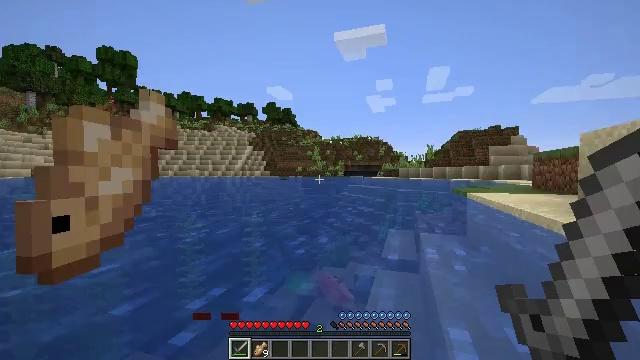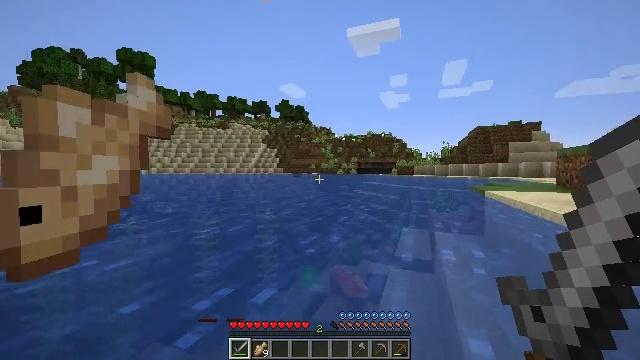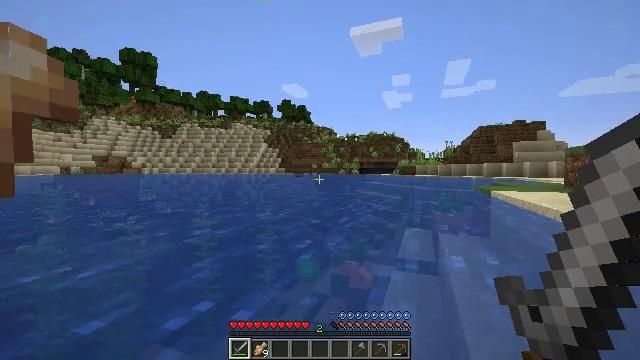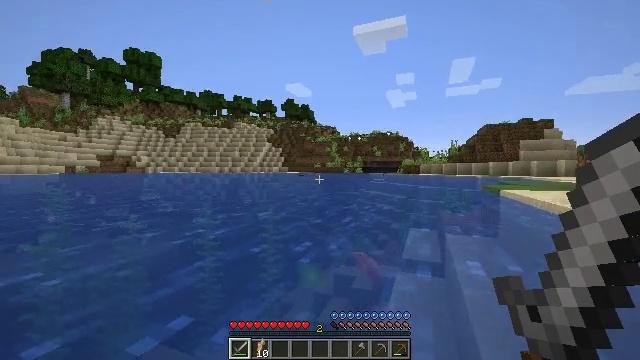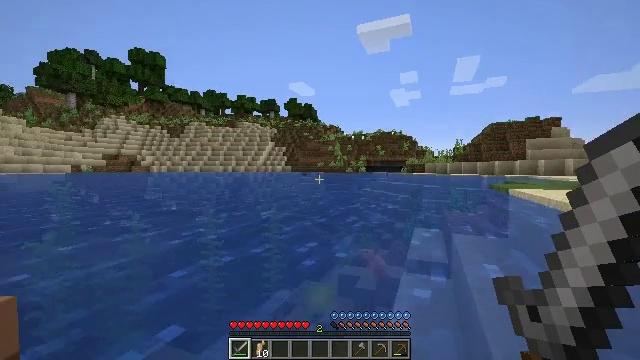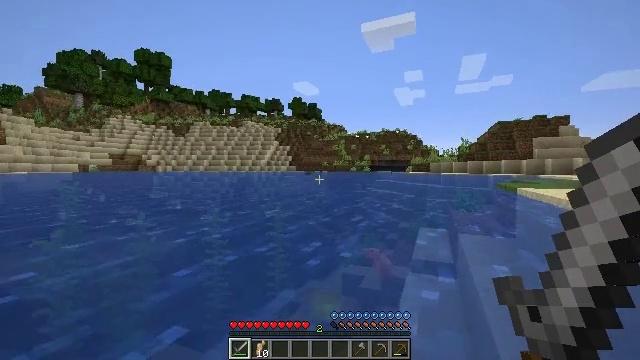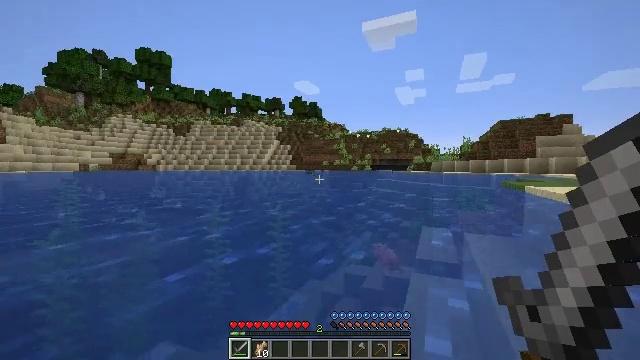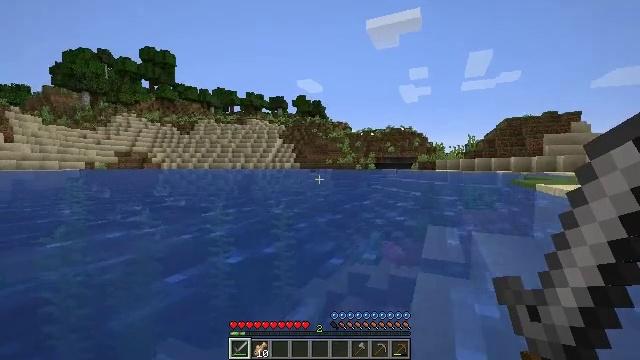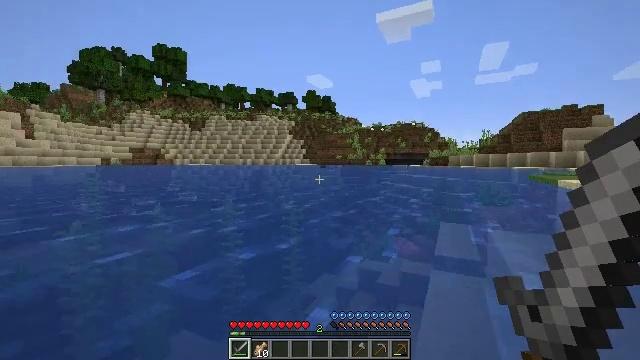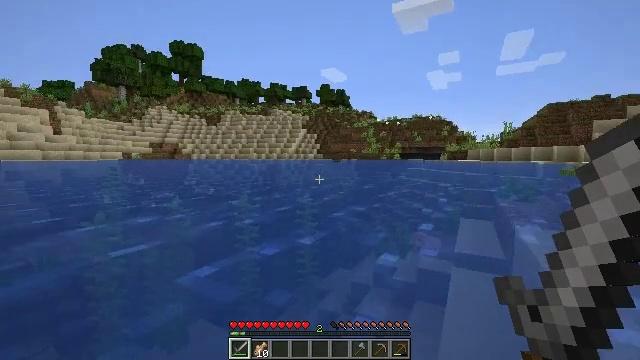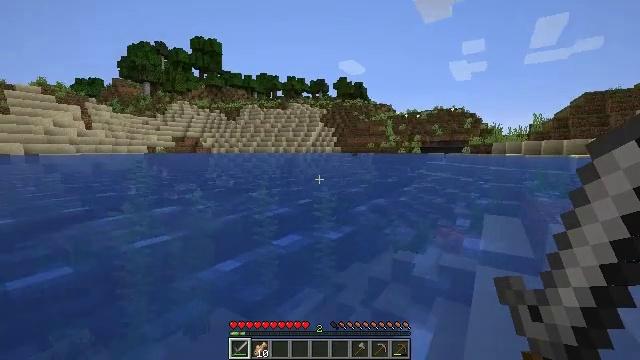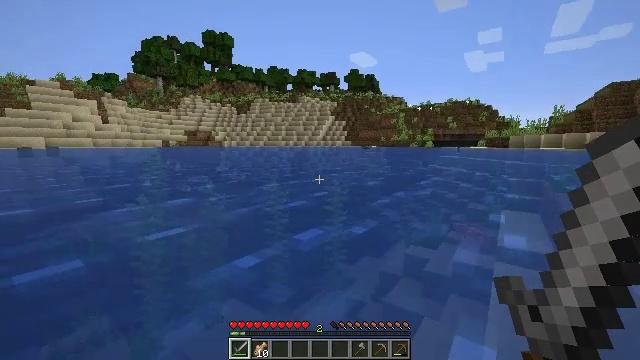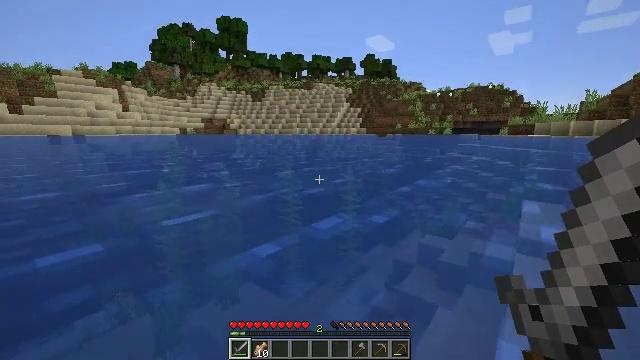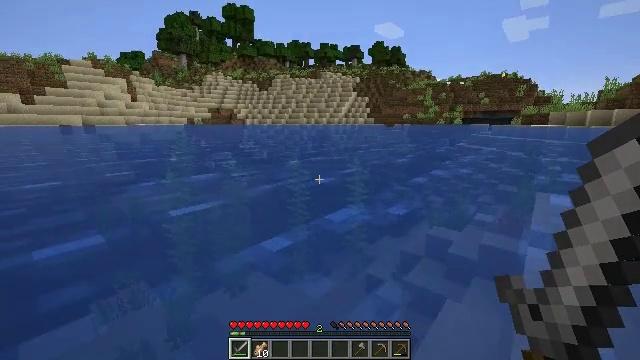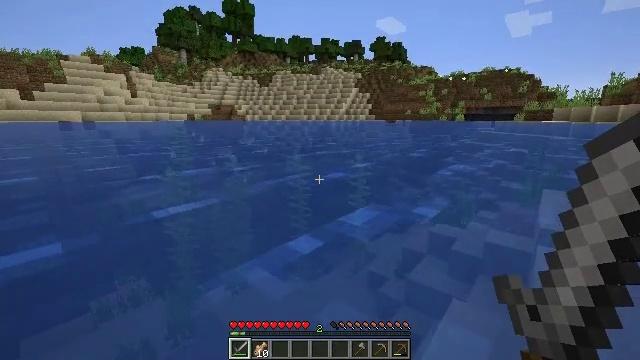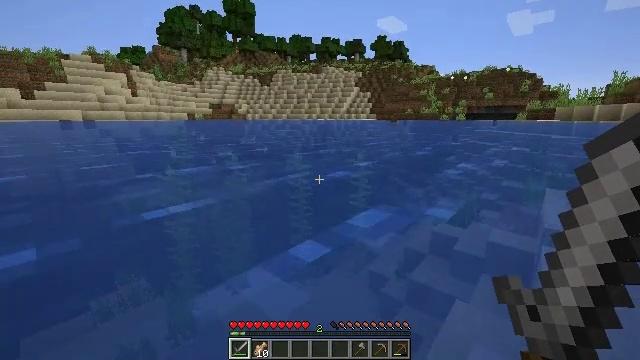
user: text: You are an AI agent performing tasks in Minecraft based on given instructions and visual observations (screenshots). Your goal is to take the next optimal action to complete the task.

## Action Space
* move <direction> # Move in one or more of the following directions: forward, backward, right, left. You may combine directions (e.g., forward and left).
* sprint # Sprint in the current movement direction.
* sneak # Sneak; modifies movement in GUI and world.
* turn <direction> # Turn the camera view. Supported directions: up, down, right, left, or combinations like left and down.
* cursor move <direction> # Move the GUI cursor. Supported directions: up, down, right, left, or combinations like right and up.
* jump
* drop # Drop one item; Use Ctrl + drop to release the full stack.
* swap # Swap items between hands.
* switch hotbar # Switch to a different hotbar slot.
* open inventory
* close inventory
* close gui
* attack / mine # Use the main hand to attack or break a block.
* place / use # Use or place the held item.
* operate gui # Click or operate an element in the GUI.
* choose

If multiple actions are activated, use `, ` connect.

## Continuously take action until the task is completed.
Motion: motion action
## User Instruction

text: Kill the cod.
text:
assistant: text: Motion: move forward, turn left
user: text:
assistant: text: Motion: move forward
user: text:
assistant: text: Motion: move forward and move left
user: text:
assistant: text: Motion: move forward and move left
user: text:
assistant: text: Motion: move forward and move left
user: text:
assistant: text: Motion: move forward and move left
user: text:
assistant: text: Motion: move forward and move left
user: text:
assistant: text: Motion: move forward and move left, turn left
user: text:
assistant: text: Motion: move forward and move left, turn left and down
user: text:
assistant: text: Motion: move forward and move left, turn left and down
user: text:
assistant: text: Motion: move forward and move left, turn left and down
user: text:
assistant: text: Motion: move forward, turn left and down
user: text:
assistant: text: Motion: move forward, turn left and down
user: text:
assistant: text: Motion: move forward
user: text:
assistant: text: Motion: move forward
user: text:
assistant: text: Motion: move forward
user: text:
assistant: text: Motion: move forward
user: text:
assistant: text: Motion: move forward
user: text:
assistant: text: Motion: move forward
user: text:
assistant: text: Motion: move forward
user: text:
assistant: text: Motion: move forward
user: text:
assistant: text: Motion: move forward
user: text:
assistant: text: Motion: move forward
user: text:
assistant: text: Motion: move forward
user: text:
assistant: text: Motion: move forward
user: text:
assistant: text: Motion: move forward
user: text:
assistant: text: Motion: move forward, turn left
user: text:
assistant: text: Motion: move forward, turn left and up
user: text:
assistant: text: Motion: move forward, turn left and up
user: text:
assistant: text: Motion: move forward, turn left and up